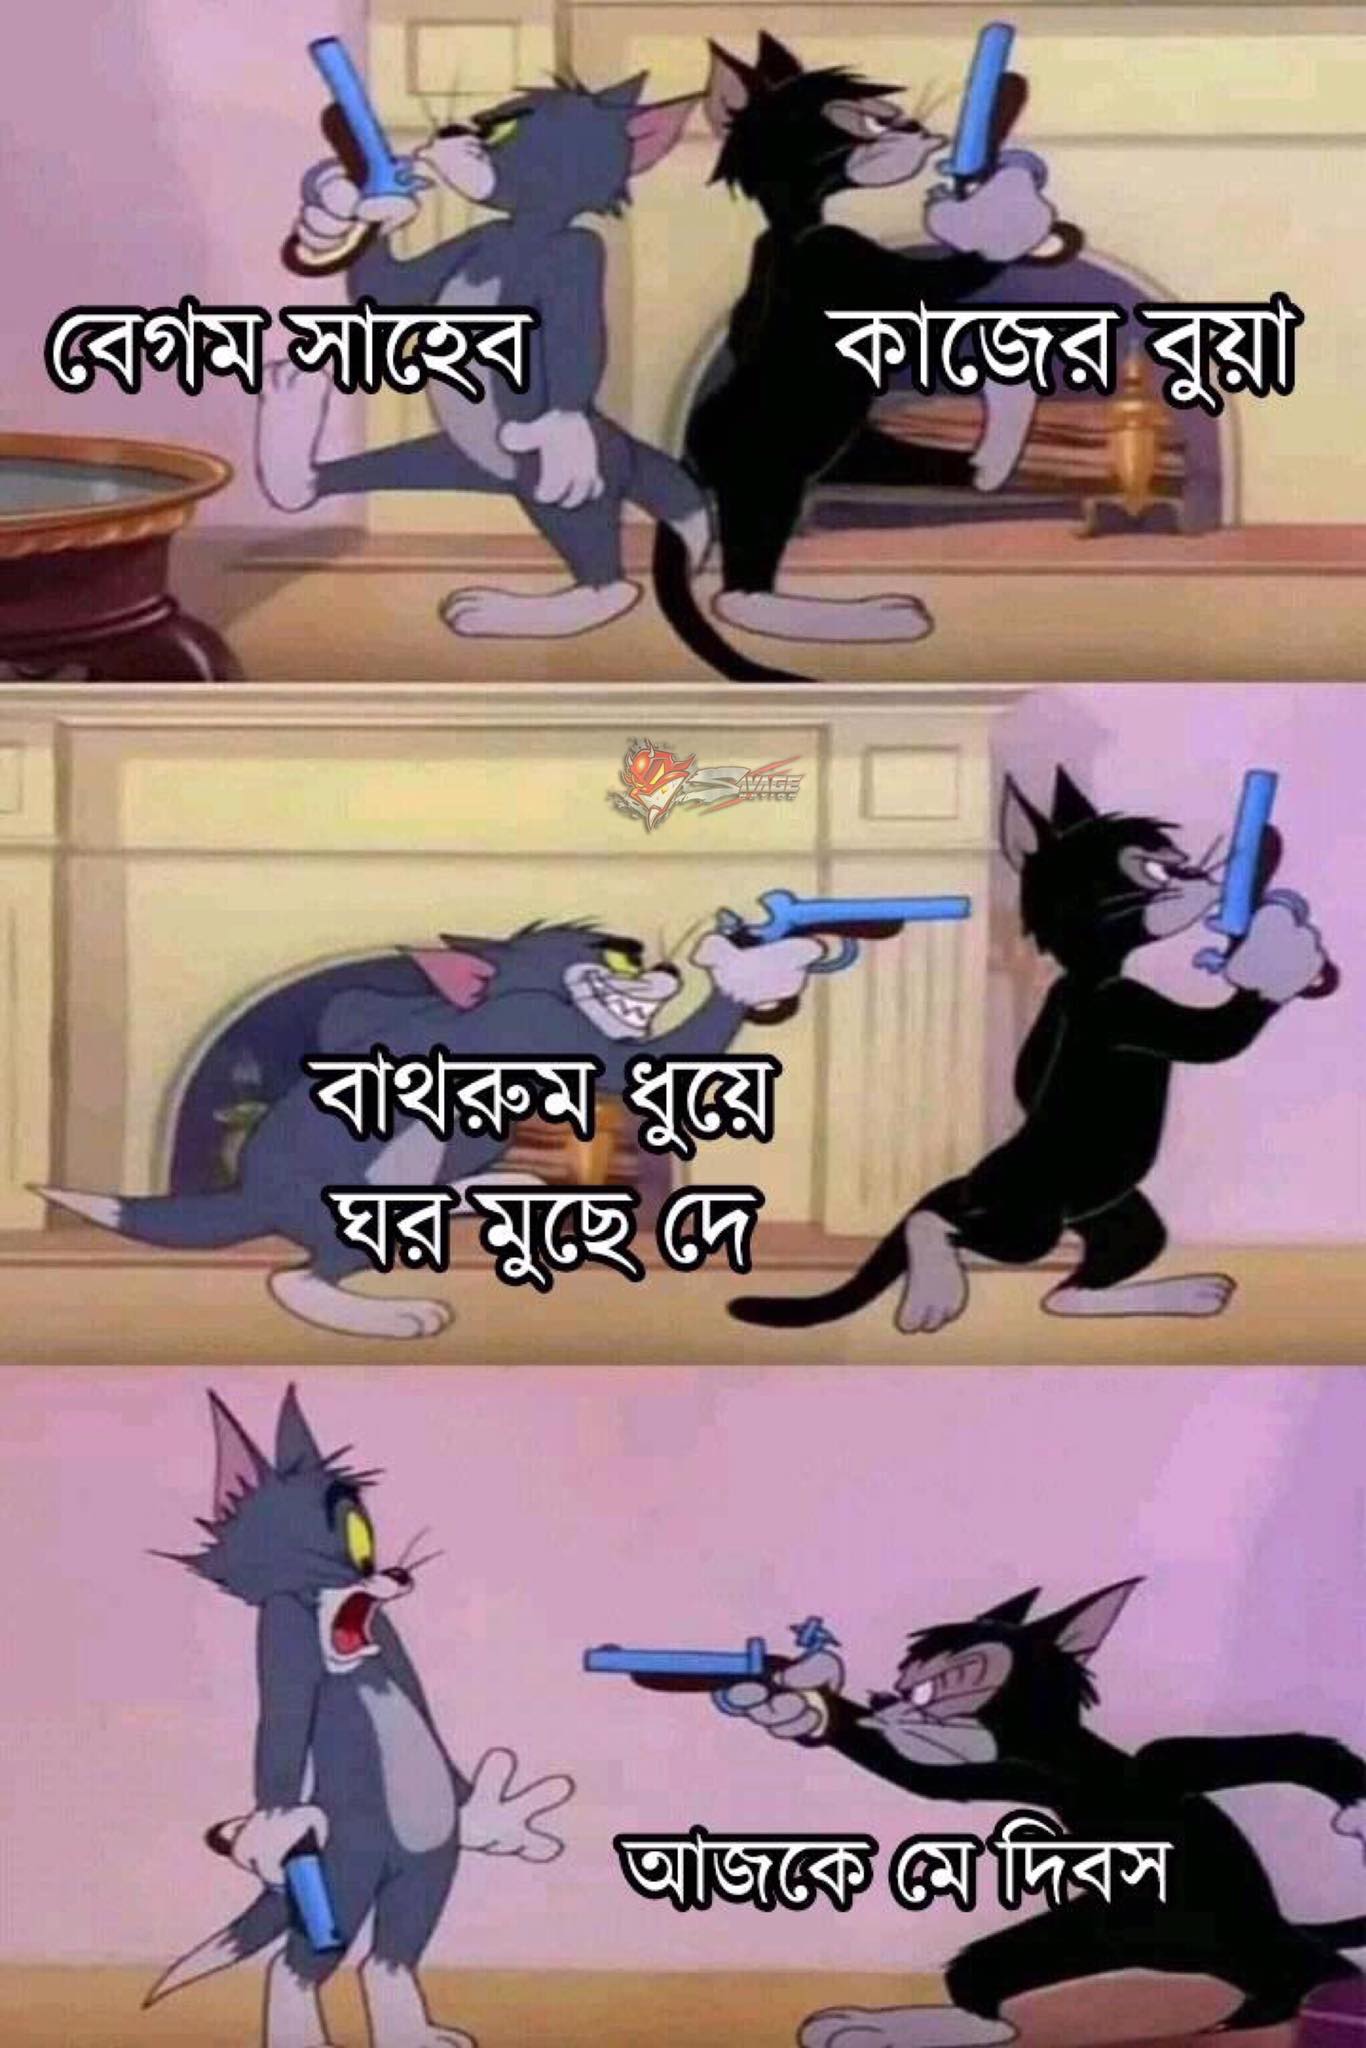
Text: বেগম সাহেব কাজের বুয়া বাথরুম ধুয়ে ঘর মুছে দে আজকে মে দিবস
Label: Non Hate